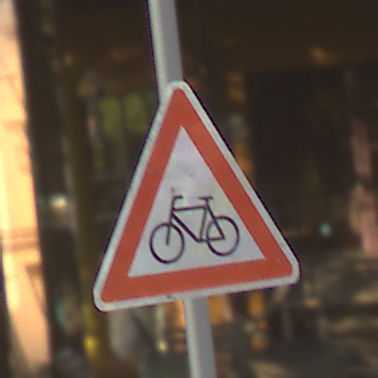
Verkehrszeichen: RadverkehrRechts
Umgebung: Outdoor, Suburban
Tageszeit: SunriseSunset
Wetter: Clear
Licht: Natural
Jahreszeit: NotSpecified
Kontrast: HighContrast